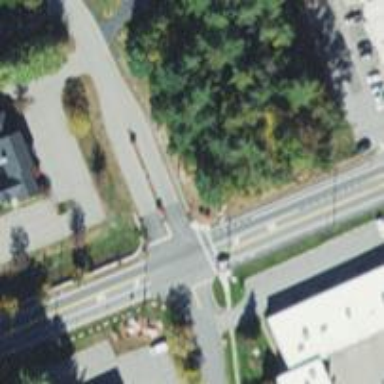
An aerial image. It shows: Road with stop sign.